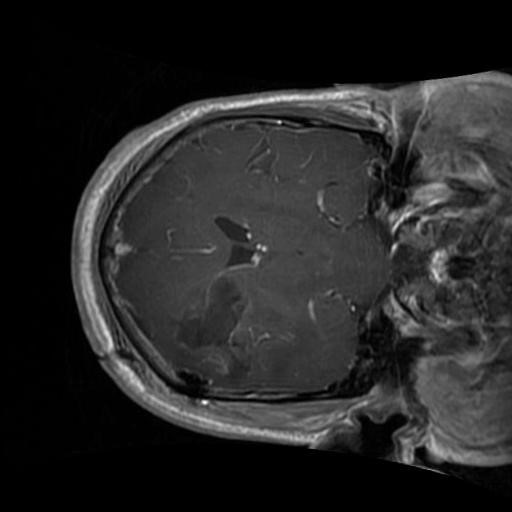
Label: brain_glioma